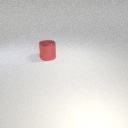
large red metal cylinder